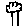
Label: tree